Question: This is probably some silly thing I did wrong in using frameworks, but I spent some hours now, and hope someone can help!
My compilation error:
'Expected * before *' and 'error: expected declaration specifiers or '...' before 'CFXMLTreeRef'' in 'WSMethodInvocation.h' and 'WSProtocolHandler.h'. Both in '/Developer/SDKs//System/Library/Frameworks/.framework'
They list files where 'UIKit' and 'Foundation' are included. I have included these framework, but not the CoreServices framework.

What I've tried:
- - <URL>'#import <CFNetwork/CFNetwork.h>'
It all worked fine before I started adding and moving projects and frameworks. I have tried to restore everything to how it was before, when it was working.
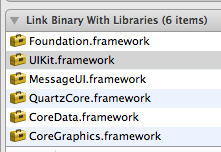
Answer: I moved all my code to a new project. Works fine, using the same frameworks.
If anyone have an idea of what broke, that is still welcome. :)